Question: I try to create a form panel with 2 datefield in <URL>
Here is my items
'''
items: [{
xtype: 'datefield',
labelWidth: 50,
format: 'd/m/Y',
fieldLabel: 'From',
name: 'from_date',
value: new Date() // First day of current week
}, {
xtype: 'datefield',
labelWidth: 50,
fieldLabel: 'To',
format: 'd/m/Y',
name: 'to_date',
value: new Date() // Last day of current week
}]
'''
I try to set first and last day of current week. Example

'today' is: 15/10/2013 (d/m/Y). Then 'From' has date is : 14/10/2013 and 'To' has date is: 20/10/2013.
Is that possible? How to do that thank.
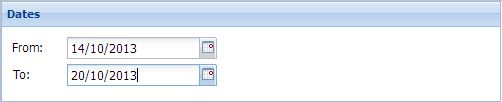
Answer: Untested:
'''
var now = new Date(),
startDay = 1, // monday
currDay = now.getDay(),
start = now,
eDate = Ext.Date,
sub, end;
eDate.clearTime(now);
if (currDay !== startDay) {
// Sunday
if (currDay === 0) {
sub = 6;
} else {
sub = currDay - startDay;
}
start = eDate.add(now, eDate.DAY, -sub);
}
end = eDate.add(start, eDate.DAY, 6);
console.log(start, end);
'''